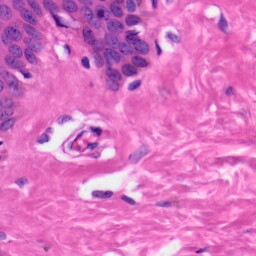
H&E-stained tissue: Skin